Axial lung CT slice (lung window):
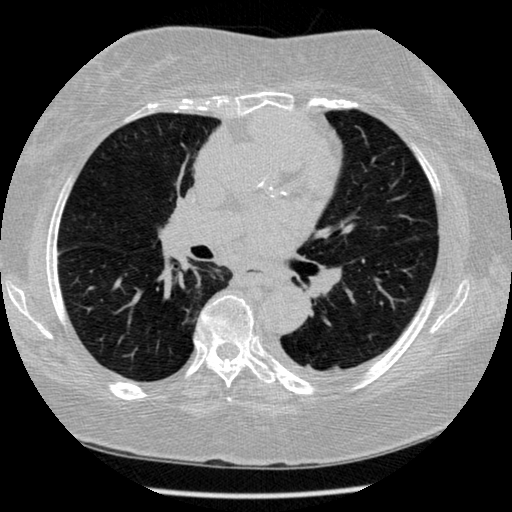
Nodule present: no